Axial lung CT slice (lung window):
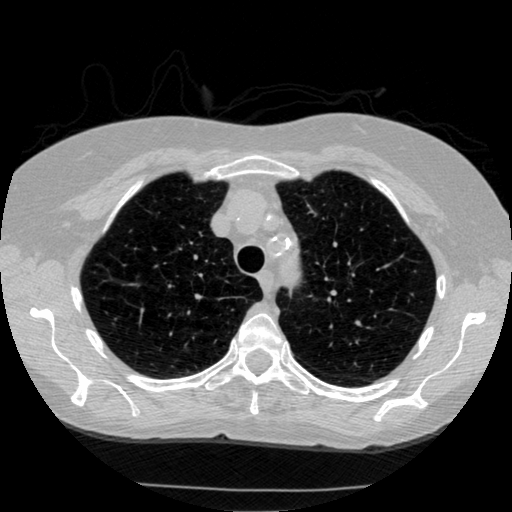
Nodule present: no